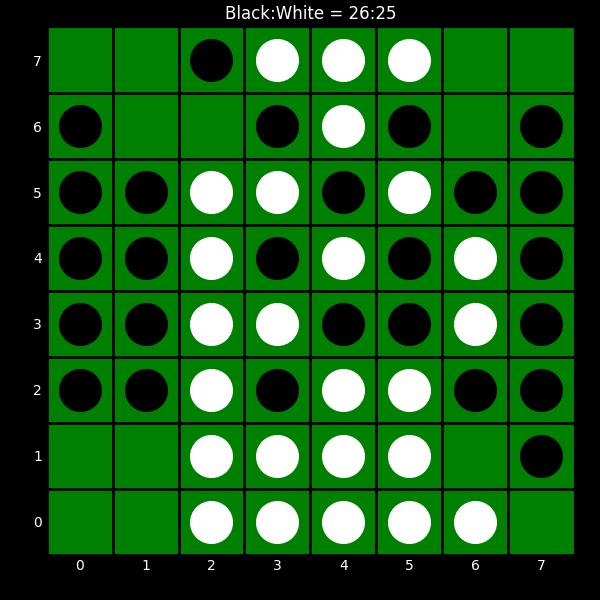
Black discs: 26
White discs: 25